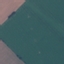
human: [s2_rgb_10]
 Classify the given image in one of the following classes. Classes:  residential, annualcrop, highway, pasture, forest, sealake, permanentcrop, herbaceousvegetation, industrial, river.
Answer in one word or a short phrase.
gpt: AnnualCrop